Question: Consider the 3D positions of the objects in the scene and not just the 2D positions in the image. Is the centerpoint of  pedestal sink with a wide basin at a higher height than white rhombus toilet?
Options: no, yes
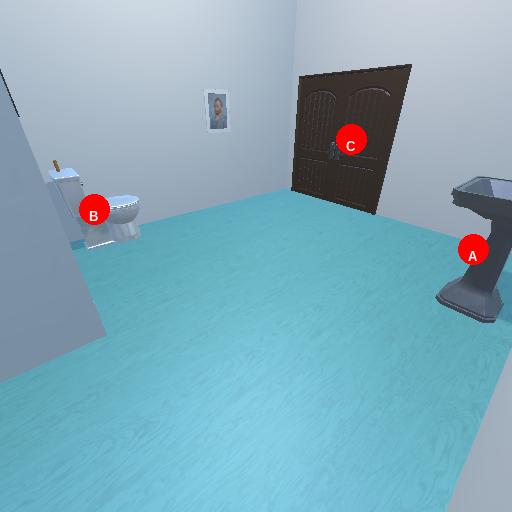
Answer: no